Question: I tried to create one canvas page on facebook
here is the config:

and for test I havent added any code in index php, i have just added:
'''
<?php
echo "welcome to canvas";
?>
'''
but on facebook page its not showing any data, please help to fix this
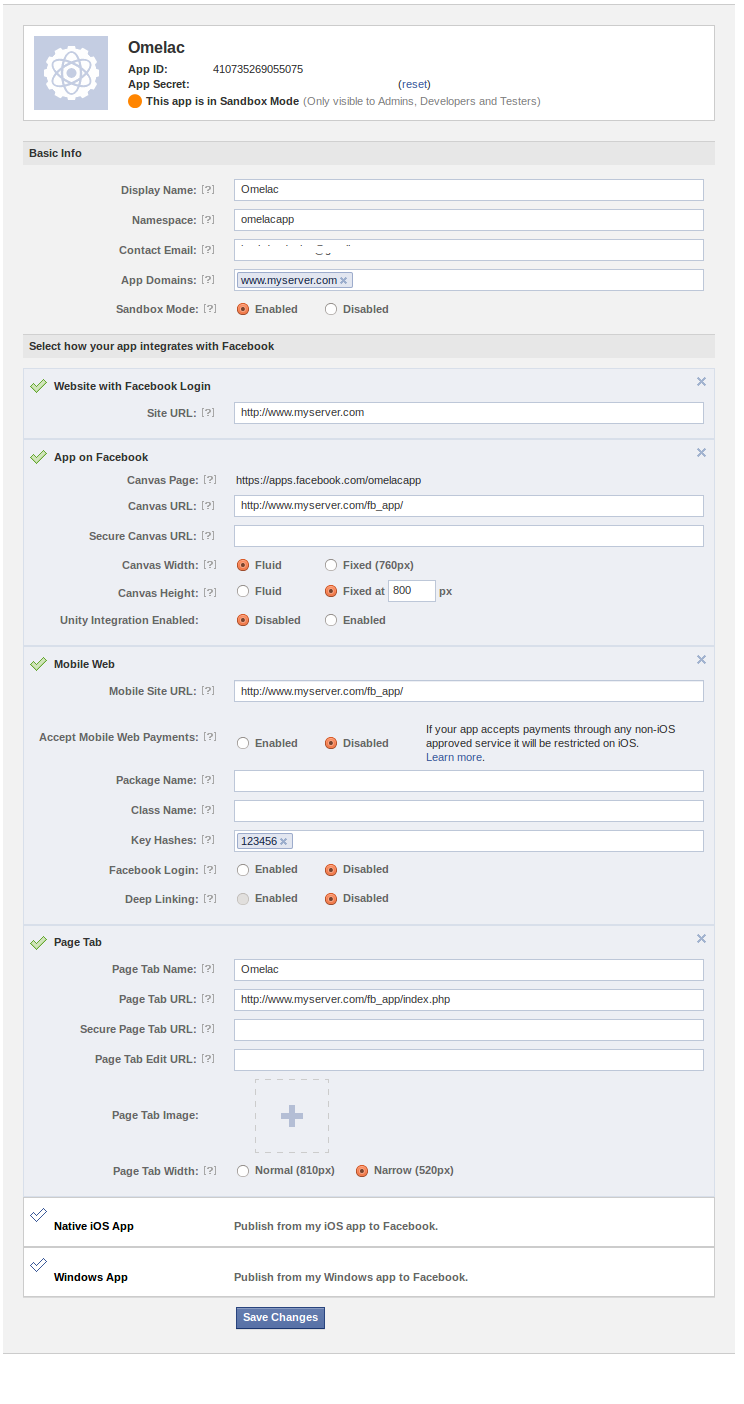
Answer: Thanks to Raptor, so bad mistakes here is that needs for canvas.